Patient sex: M
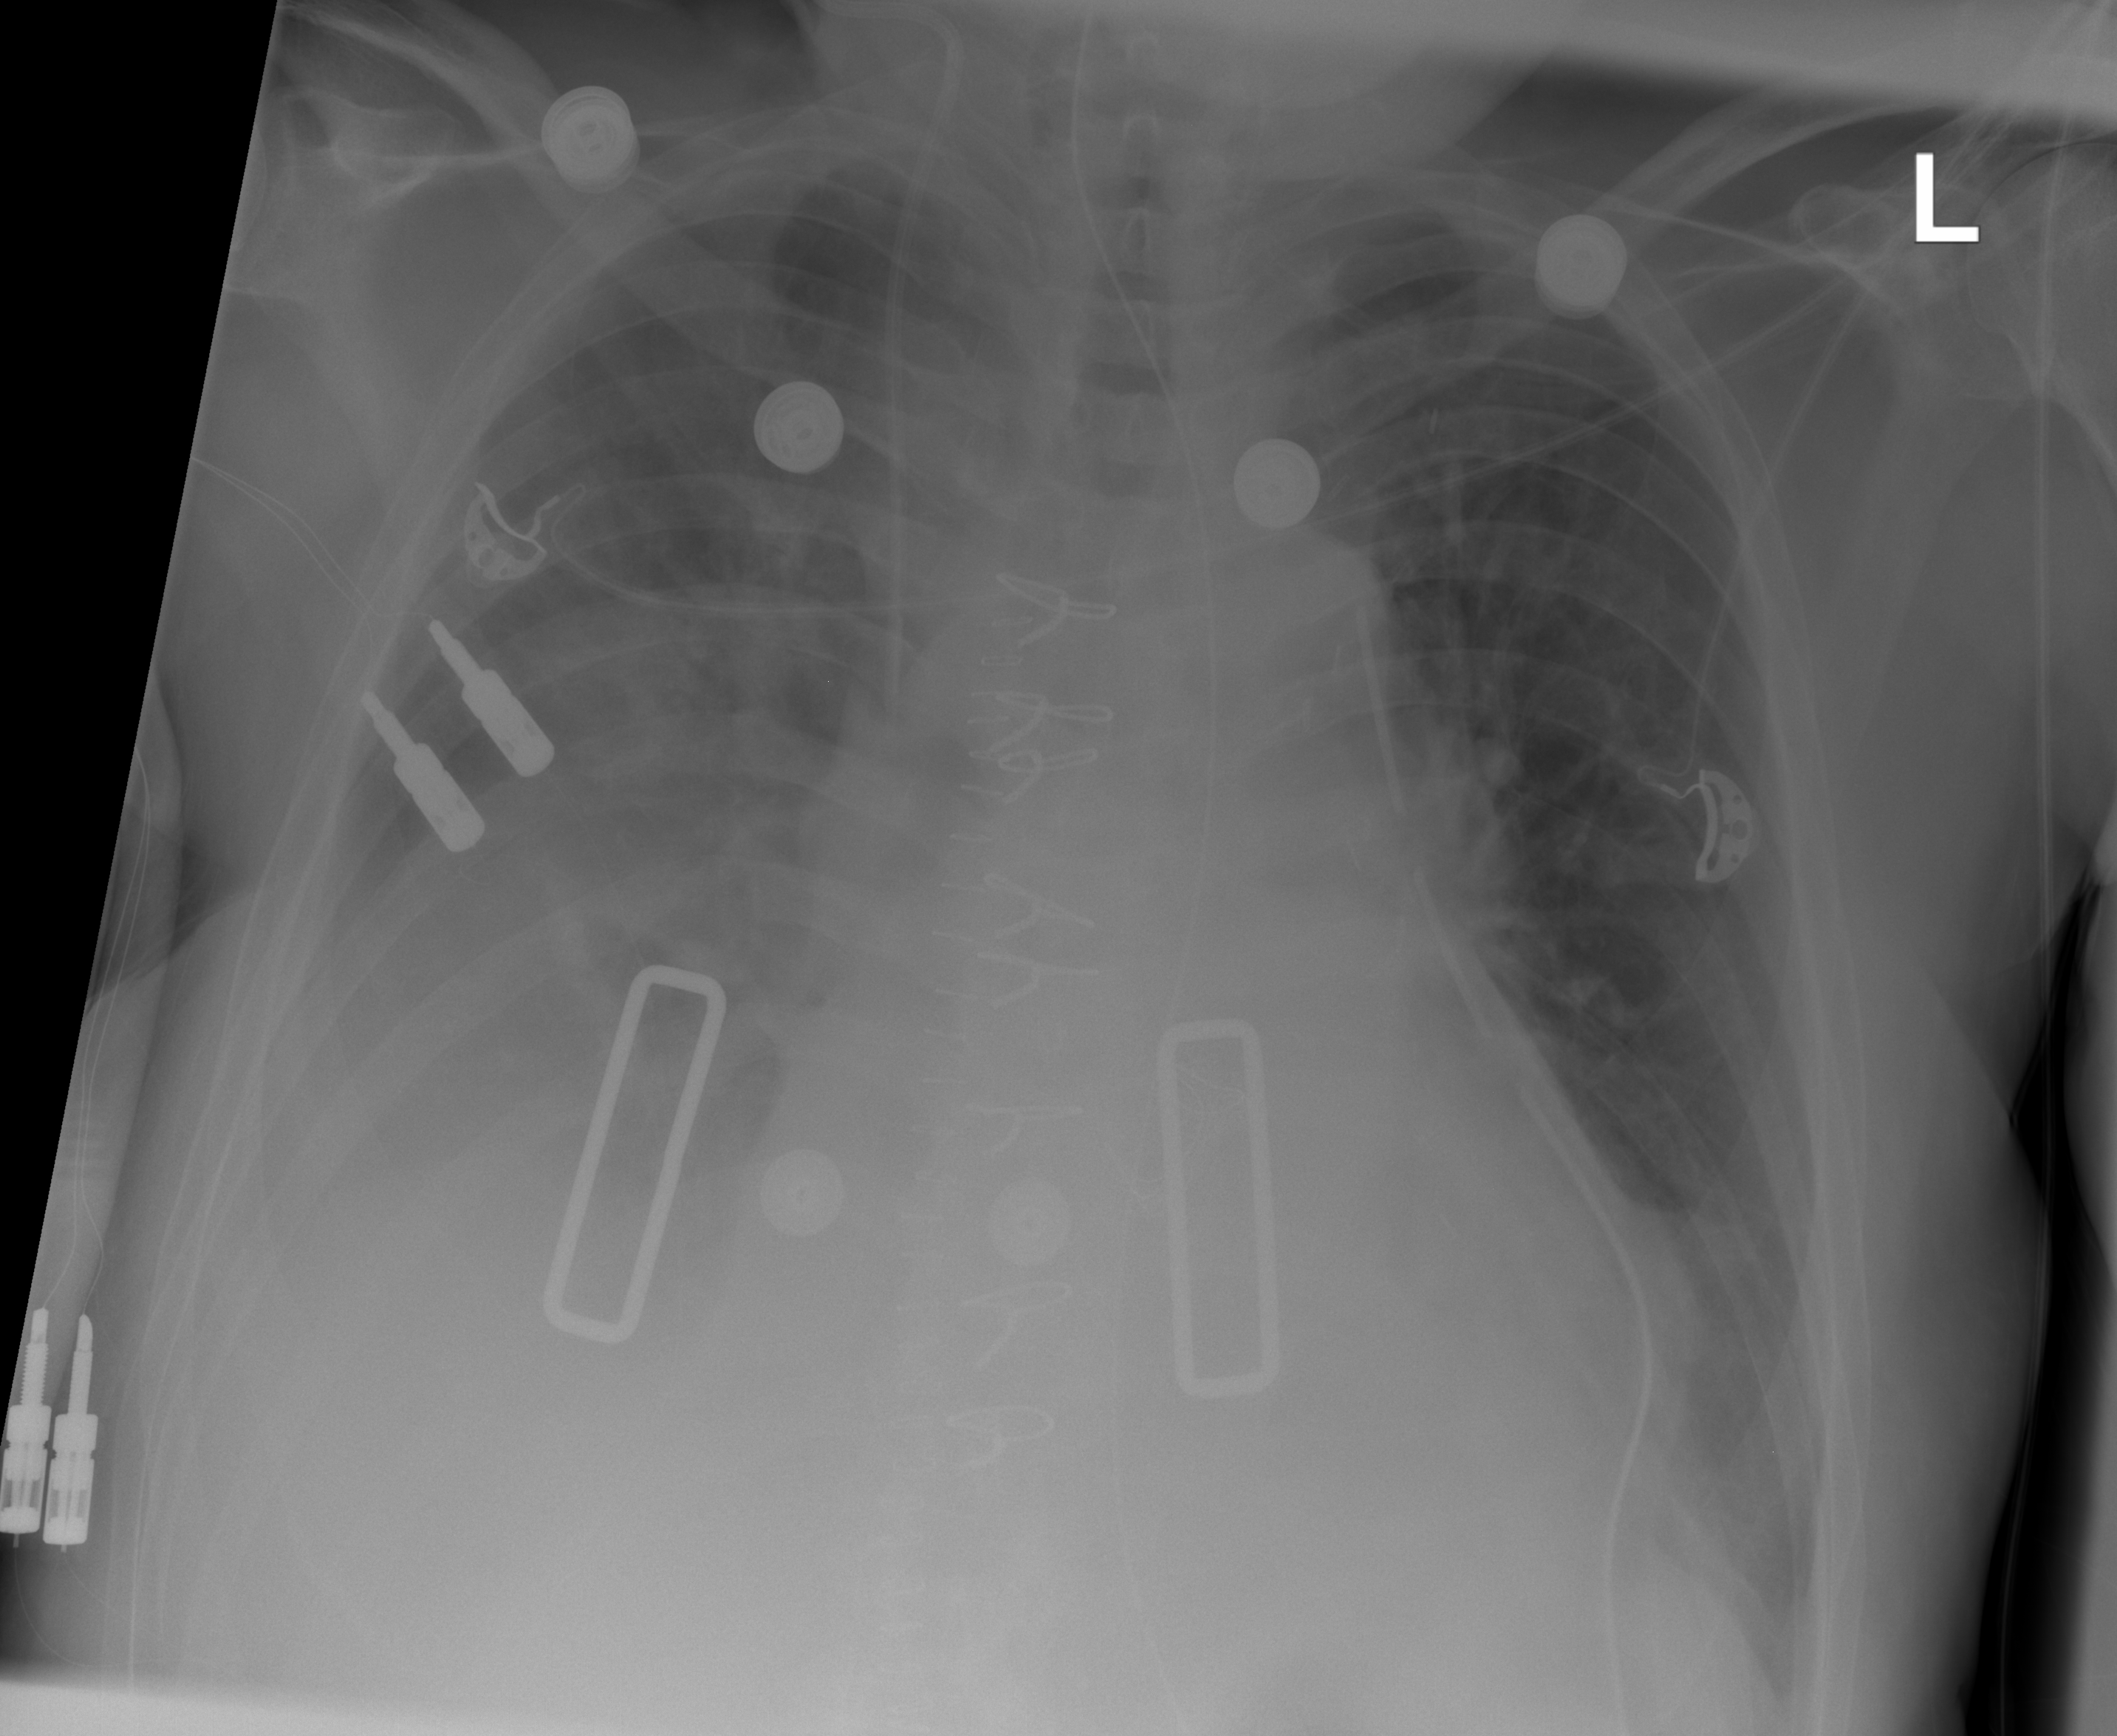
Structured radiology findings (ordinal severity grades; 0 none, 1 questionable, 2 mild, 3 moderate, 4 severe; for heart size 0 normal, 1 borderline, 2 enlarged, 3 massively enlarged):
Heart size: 2
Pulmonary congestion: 2
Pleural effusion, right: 3
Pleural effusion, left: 2
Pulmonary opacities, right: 0
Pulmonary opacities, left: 0
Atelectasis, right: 3
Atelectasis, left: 2